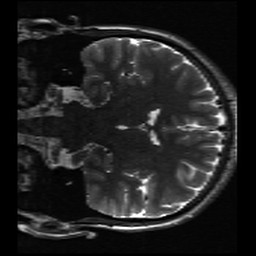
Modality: inplaneT2
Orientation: coronal